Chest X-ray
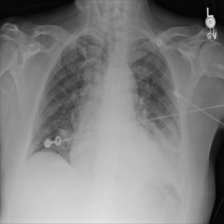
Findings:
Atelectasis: negative
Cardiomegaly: negative
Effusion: negative
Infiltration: negative
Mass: negative
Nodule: negative
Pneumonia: negative
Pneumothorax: negative
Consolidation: positive
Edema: negative
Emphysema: negative
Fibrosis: negative
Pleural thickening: negative
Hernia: negative